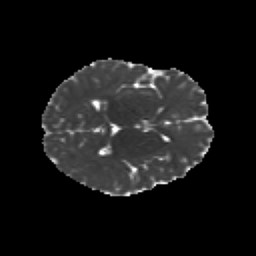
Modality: MD
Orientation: axial
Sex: female
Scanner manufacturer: siemens
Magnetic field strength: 3 T
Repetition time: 5 s
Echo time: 0.071 s